Question: my final goal is to get something similar to <URL>. Therefore I'm using d3js, but I'm a very beginner. I tried a lot with the force layout, but I think I don't need any animation only that I can drag nodes which update the links. I already define a drag behavior that works:
'''
var dragListener = d3.behavior.drag()
.on("dragstart", function (d) {
dragStarted = true;
d3.event.sourceEvent.stopPropagation();
})
.on("drag", function (d) {
// update the node position
var n = d3.select(this);
n.attr("cx", d.x = d3.event.x);
n.attr("cy", d.y = d3.event.y);
update();
})
.on("dragend", function (d) {});
'''
My update method is:
'''
function update () {
force.nodes(nodes)
.links(links);
// Update links
var l = vis.select("#linkG").selectAll("line.link")
.data(links, function (d) { return d.source.id + "-" + d.target.id; })
.enter()
.append("svg:line")
.attr("class", "link");
l.style("stroke", "#000")
.style("stroke-width", 1);
// Update nodes
var n = vis.select("#nodeG").selectAll("a")
.data (nodes, function (d) { return d.id; })
.enter()
.append("svg:a").attr("xlink:href", function (d) { return "/user/" + d.id; })
.append("svg:circle")
.attr("class", "node")
.attr("r", function (d) { return d.r; })
.style("fill", "#454545")
.style("stroke", "#e7ecef")
.style("stroke-width", 3)
.call(dragListener);
force.on("tick", function () {
nodes[0].x = WIDTH / 2;
nodes[0].y = HEIGHT / 2;
// Tried to update the link positions
l.attr("x1", function (d) { console.log(d); return d.source.x; }) // HERE
.attr("y1", function (d) { return d.source.y; })
.attr("x2", function (d) { return d.target.x; })
.attr("y2", function (d) { return d.target.y; });
// Hopefully updates the node positions
n.attr("cx", function (d) { console.log(d.x); return d.x; })
.attr("cy", function (d) { return d.y; });
});
}
'''
I have started the force layout at the initialization. The statement 'console.log(d)' is never triggered. The data is all fine, in the html all the elements are created fine.

The problem is, the link is not displayed or updated. Can someone help me to get the correct behavior?
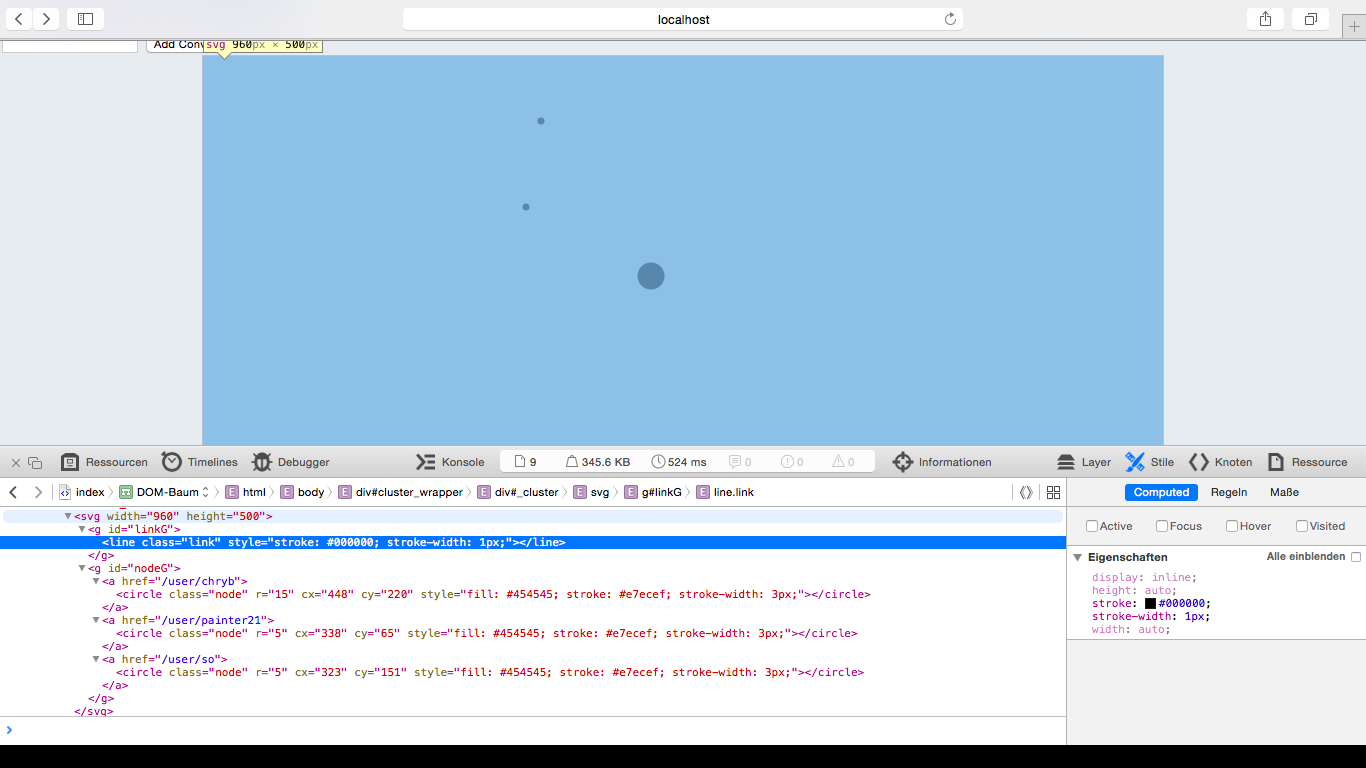
Answer: Finally I have the solution (hopefully). A good help was these stack overflow <URL>. Now I can drag the nodes correctly as I want. The point was the 'd.fixed = true' for the force layout. Maybe that helps others.